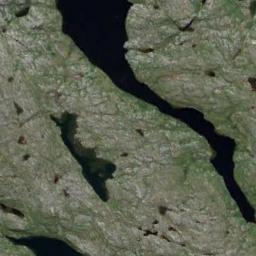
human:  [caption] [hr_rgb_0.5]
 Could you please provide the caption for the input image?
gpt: There are many plants on the wetlands .

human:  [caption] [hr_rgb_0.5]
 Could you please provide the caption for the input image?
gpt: There is a crescent-shaped lake in this wetland .

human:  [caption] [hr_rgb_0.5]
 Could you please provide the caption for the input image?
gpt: The wetland consists of bare land and water .

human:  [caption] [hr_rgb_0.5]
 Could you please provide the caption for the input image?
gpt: There is a large land mixed with green and brown in the river in a wetland .

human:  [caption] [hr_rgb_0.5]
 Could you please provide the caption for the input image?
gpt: There are many lakes and a river on the wetland .